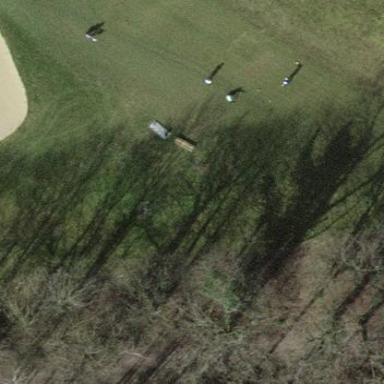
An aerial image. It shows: Golf tee.